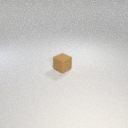
small brown rubber cube